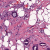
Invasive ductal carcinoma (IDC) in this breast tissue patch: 1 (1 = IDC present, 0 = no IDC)